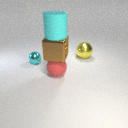
large red rubber sphere in front of large yellow metal sphere